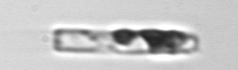
Label: Guinardia_delicatula